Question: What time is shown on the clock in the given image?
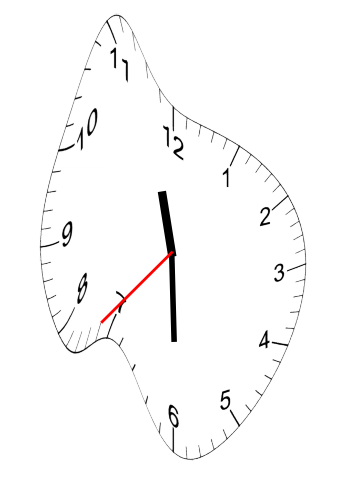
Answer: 11:29:37